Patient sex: M
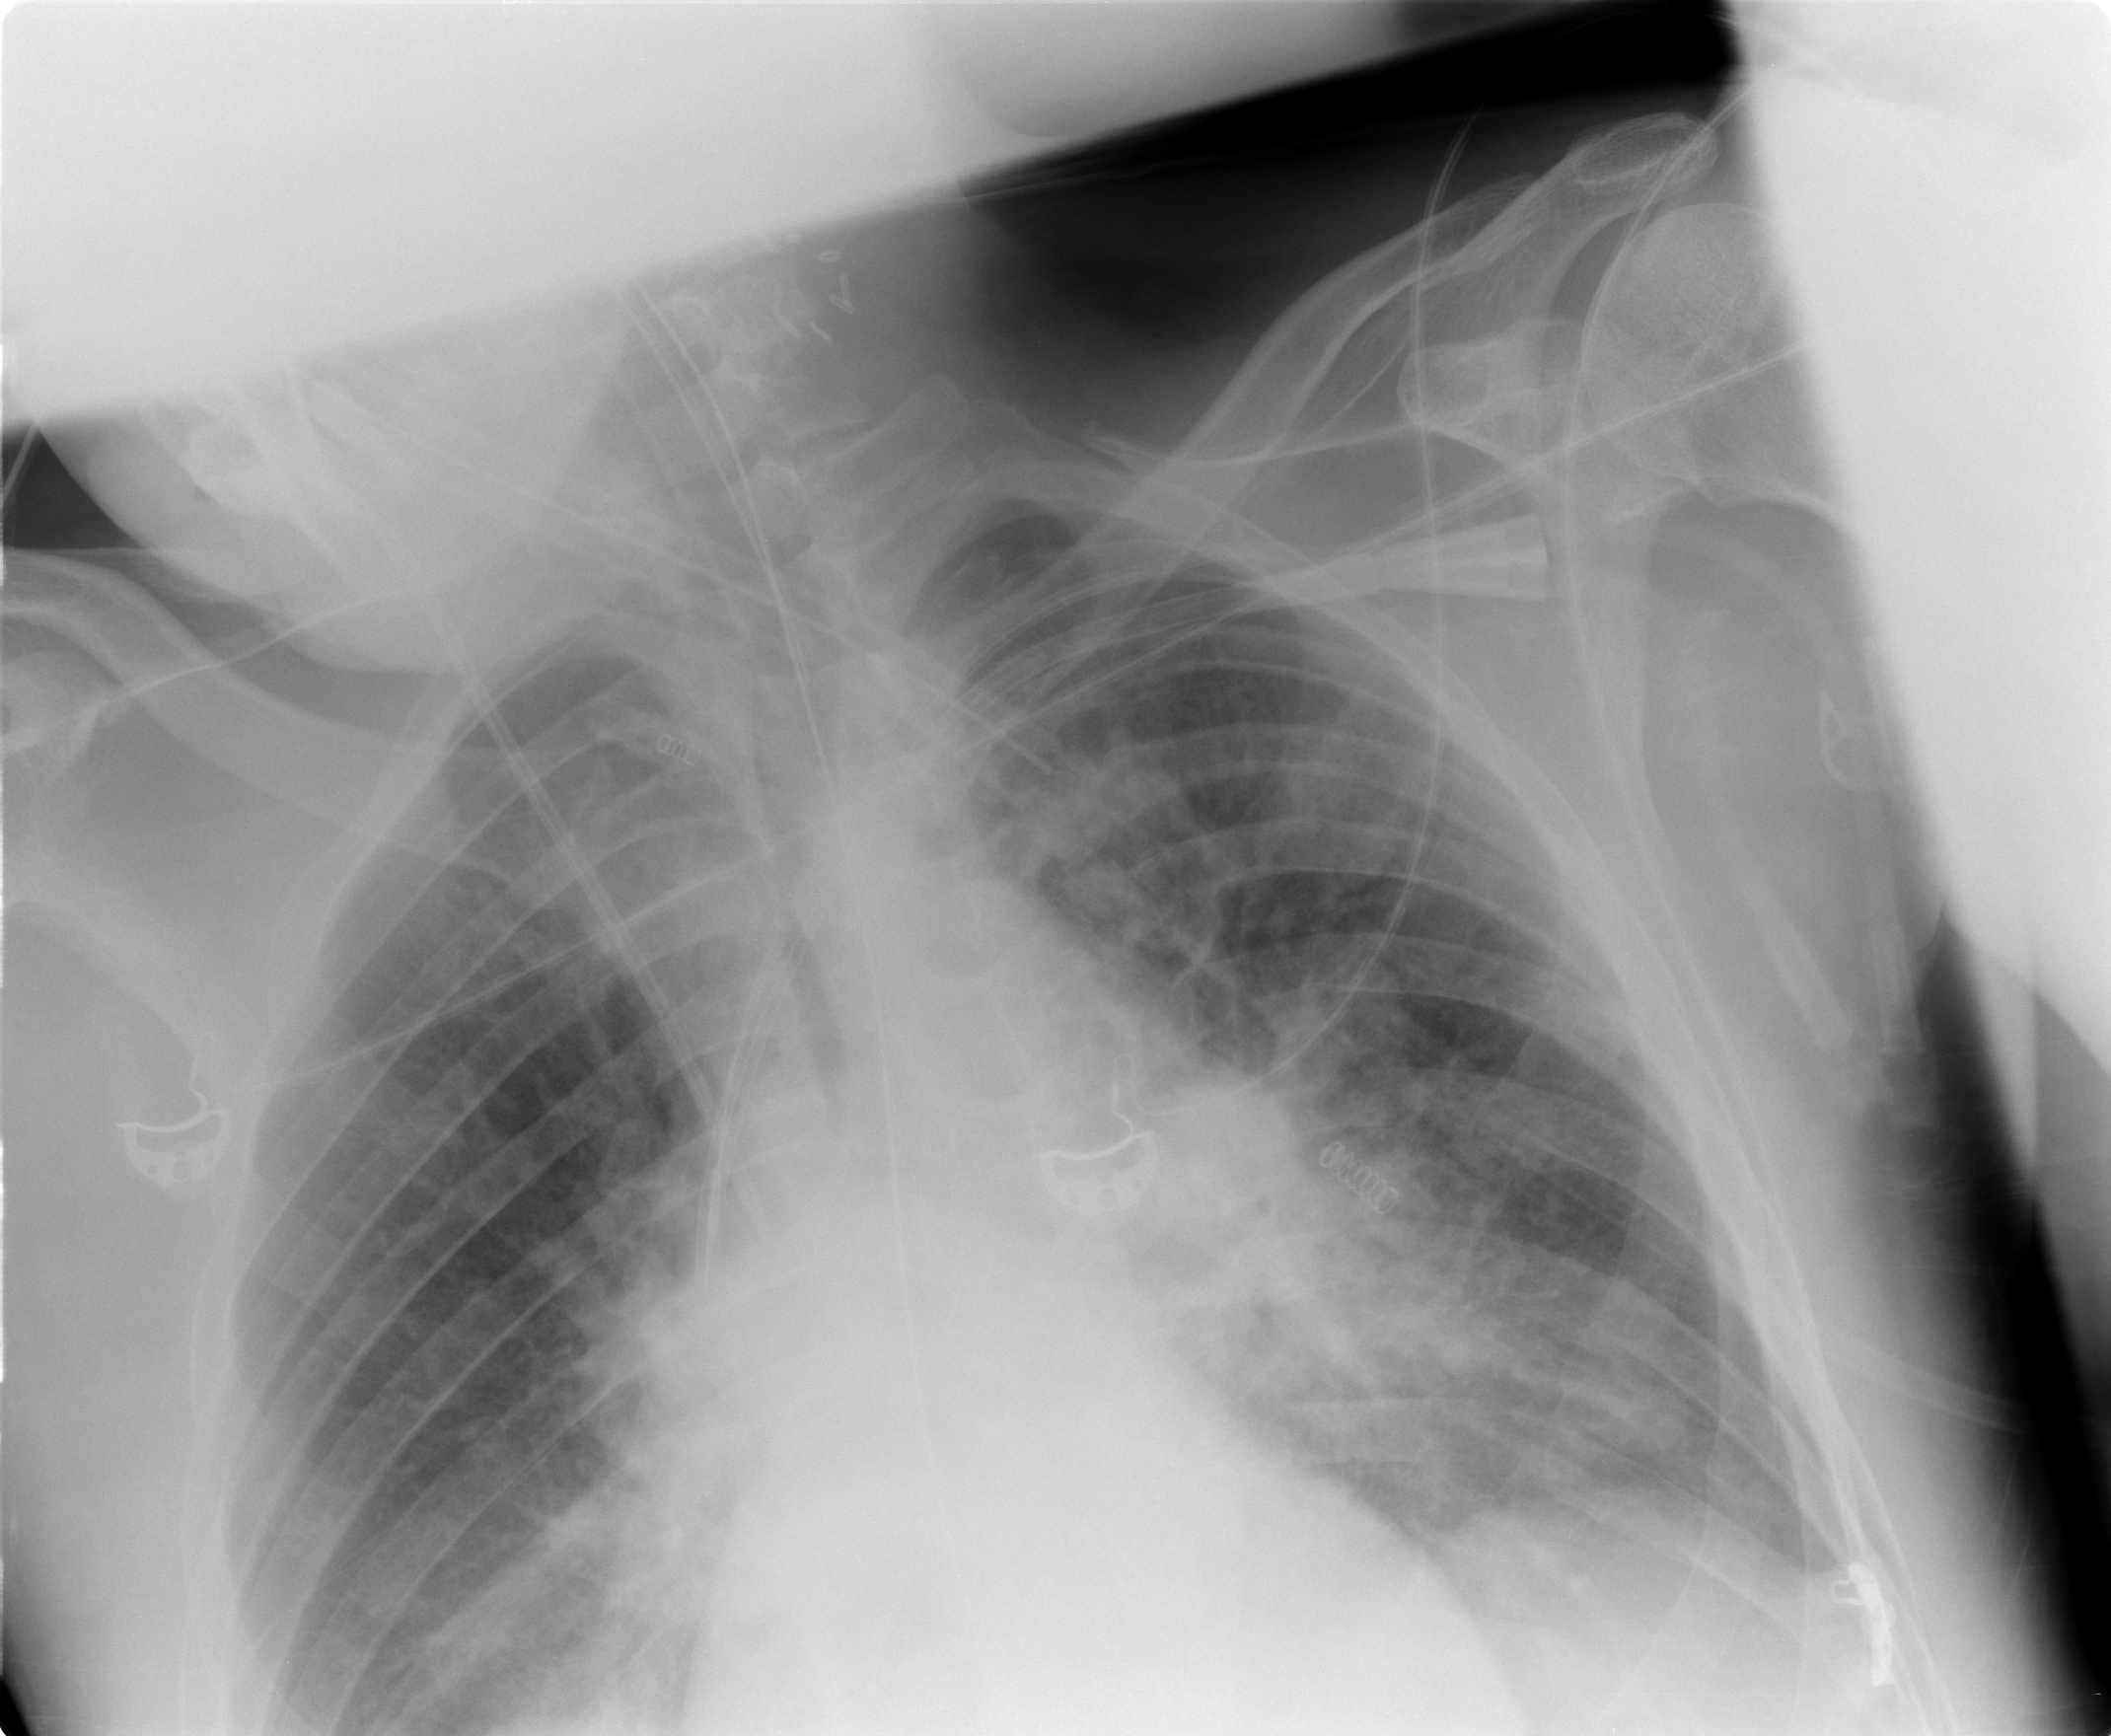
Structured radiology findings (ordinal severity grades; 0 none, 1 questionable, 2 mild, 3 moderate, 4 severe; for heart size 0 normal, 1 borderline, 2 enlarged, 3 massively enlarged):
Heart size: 0
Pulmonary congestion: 2
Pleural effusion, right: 0
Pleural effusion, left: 2
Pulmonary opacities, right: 2
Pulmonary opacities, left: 2
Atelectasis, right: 2
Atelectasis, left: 2